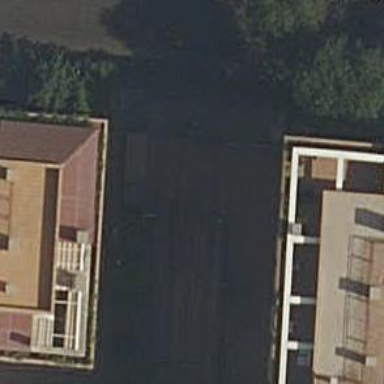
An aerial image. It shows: Parking entrance.